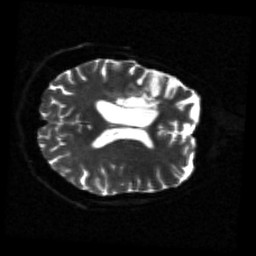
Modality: sbref
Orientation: axial
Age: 57
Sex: female
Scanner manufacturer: siemens
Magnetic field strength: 3 T
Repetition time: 5.25 s
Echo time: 0.08 s